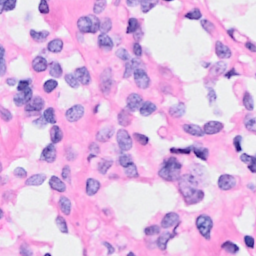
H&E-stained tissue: Breast